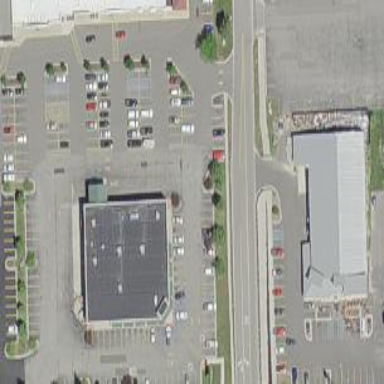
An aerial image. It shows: Pharmacy providing healthcare services.